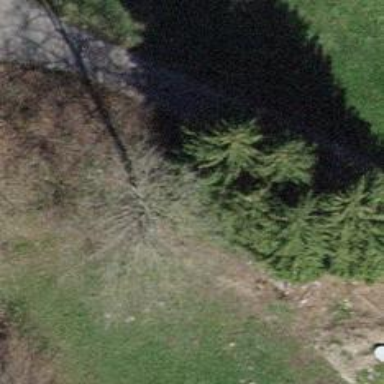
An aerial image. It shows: Paved driveway road for service vehicles.